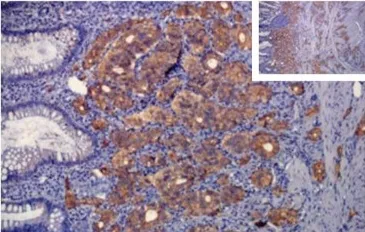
Histological and immunohistochemical features of the synchronic gastrointestinal tumors by hematoxylin-eosin (H&E) and immunohistochemical (IHC) staining. And synaptophysin IHC staining.
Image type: pathology (immunostaining)